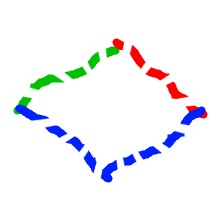
Shape: rhombus